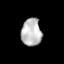
Tissue: lung
Cell type: Others
Senescence score: 0.2252
Nuclear area (px): 542
Mean DAPI intensity: 187.819